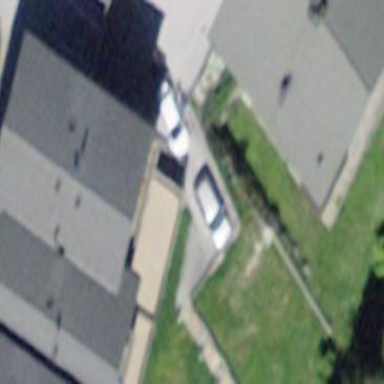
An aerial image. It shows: Building with tiled roof.